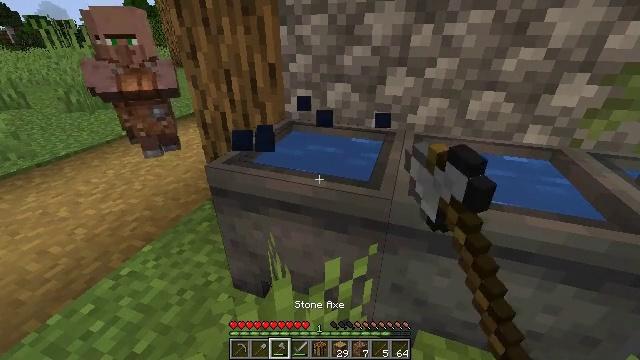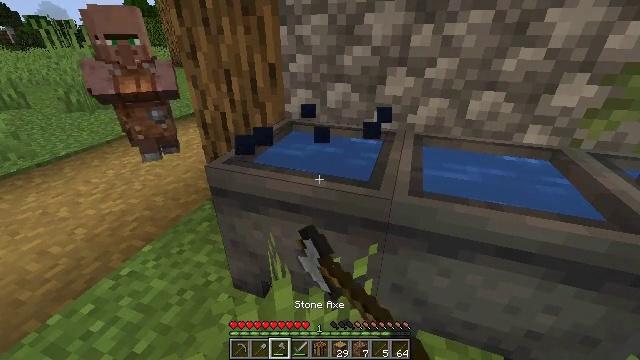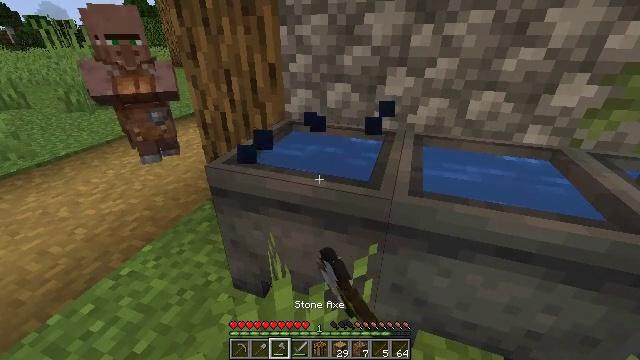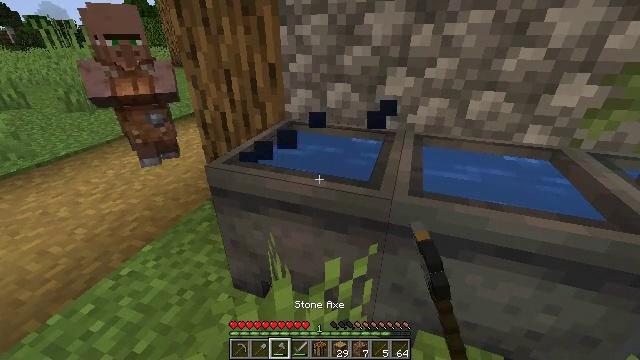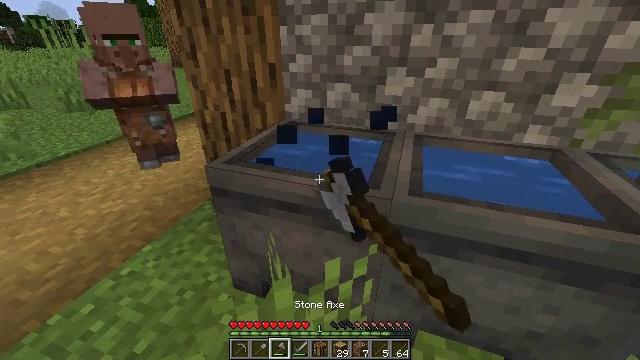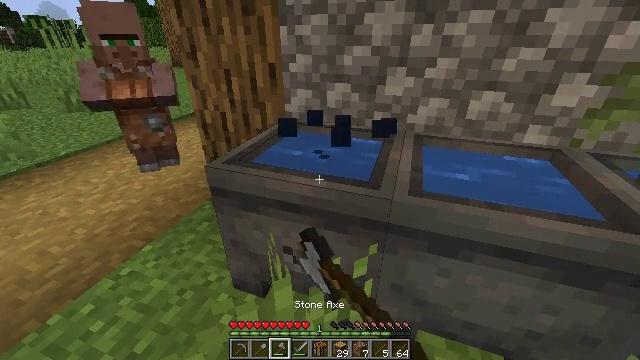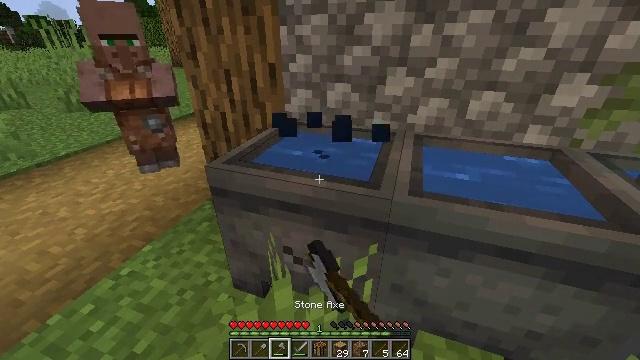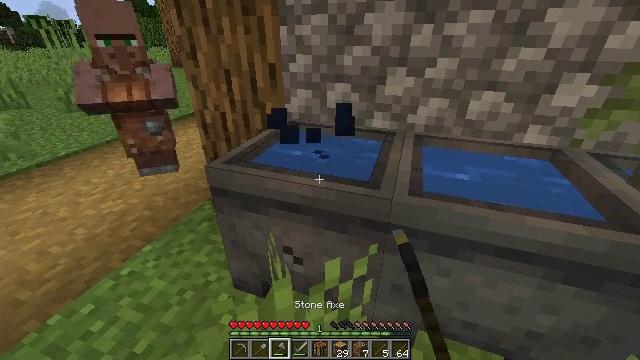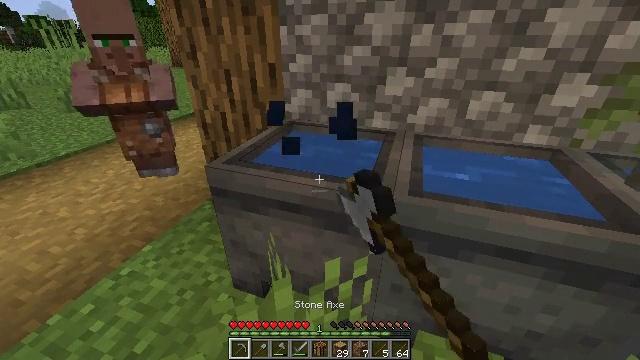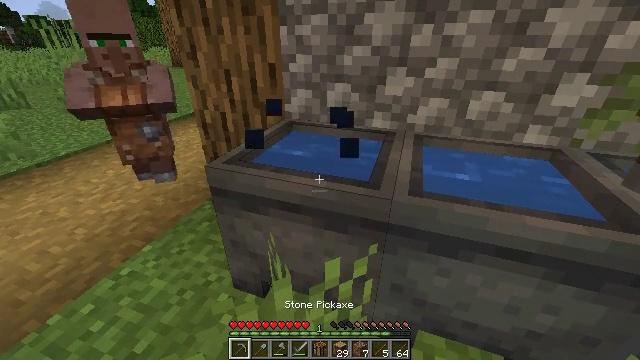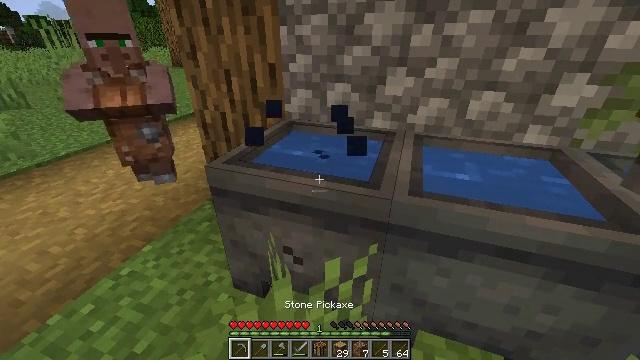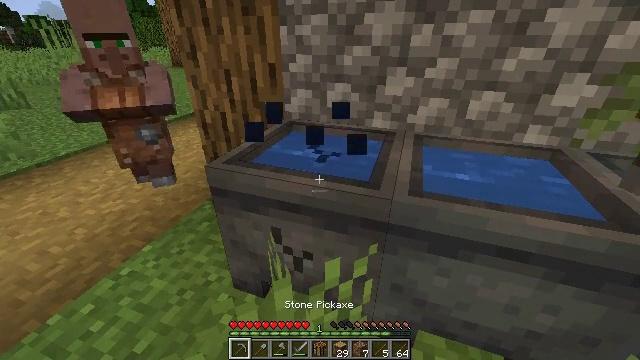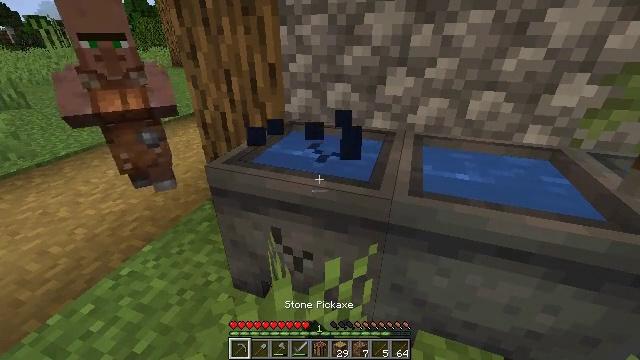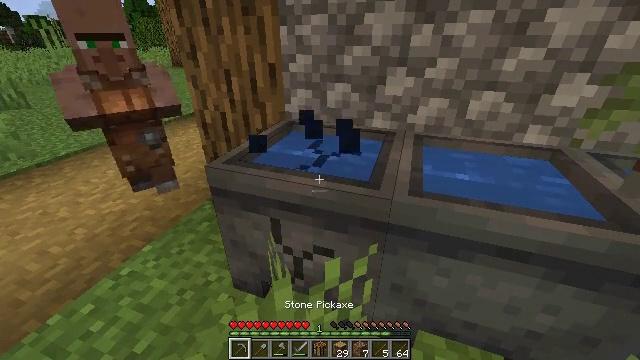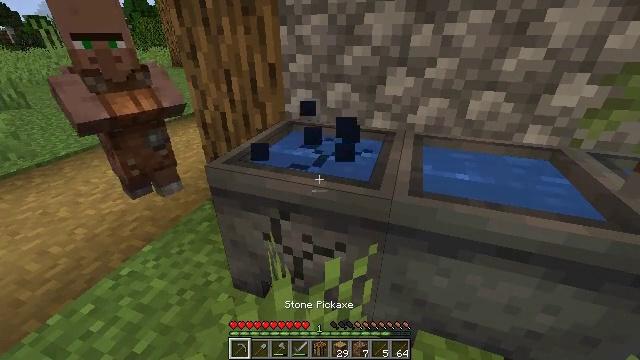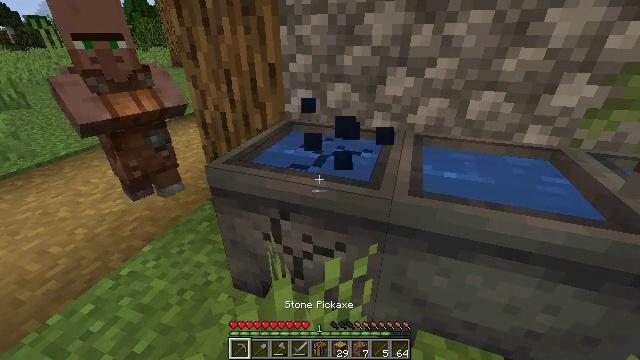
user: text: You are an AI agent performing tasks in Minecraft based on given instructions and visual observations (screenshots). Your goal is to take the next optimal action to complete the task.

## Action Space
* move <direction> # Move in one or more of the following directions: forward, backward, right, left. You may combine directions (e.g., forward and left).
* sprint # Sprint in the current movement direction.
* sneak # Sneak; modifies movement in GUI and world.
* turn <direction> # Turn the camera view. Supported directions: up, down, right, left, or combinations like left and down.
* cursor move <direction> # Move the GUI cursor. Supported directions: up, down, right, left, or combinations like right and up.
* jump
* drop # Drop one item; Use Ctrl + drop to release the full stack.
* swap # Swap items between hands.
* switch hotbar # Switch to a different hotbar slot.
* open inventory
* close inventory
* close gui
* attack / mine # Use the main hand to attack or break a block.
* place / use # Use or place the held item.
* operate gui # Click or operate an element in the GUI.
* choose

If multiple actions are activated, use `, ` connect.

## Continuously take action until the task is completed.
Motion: motion action
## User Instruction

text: Attack the cauldron to retrieve it.
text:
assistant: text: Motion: attack / mine
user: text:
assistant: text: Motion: attack / mine
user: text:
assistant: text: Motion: attack / mine
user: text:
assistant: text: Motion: attack / mine
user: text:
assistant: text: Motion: attack / mine
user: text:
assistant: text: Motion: attack / mine
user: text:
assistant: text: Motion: attack / mine
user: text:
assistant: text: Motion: attack / mine, switch to hotbar 1
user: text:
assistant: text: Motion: attack / mine, switch to hotbar 1
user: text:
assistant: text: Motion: attack / mine, switch to hotbar 1
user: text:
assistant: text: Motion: attack / mine
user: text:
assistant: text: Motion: attack / mine
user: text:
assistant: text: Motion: attack / mine
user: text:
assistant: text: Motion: attack / mine
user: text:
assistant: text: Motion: attack / mine
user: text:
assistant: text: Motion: attack / mine
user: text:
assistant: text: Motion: attack / mine
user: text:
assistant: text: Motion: attack / mine
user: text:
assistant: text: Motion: attack / mine
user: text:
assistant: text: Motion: attack / mine
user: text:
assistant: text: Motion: attack / mine
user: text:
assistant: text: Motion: attack / mine
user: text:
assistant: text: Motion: attack / mine
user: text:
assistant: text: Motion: attack / mine
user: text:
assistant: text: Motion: attack / mine
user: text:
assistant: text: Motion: attack / mine
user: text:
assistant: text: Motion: attack / mine
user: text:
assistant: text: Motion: attack / mine